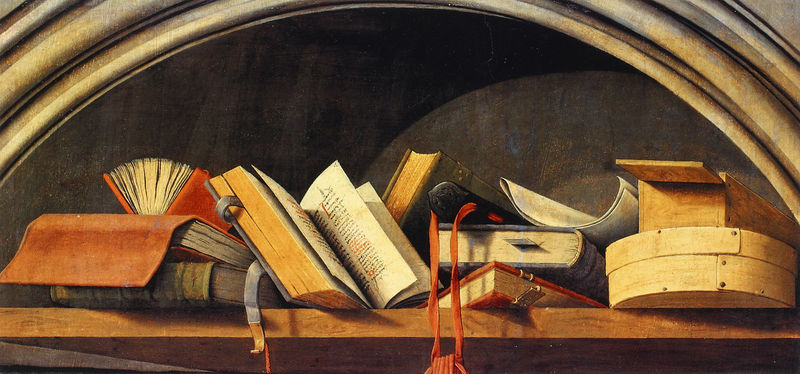
Titel: Bücher in einer Nische
Künstler: Meister der Verkündigung von Aix
Institution: Amsterdam, Rijksmuseum
Schlagwörter: blau, blätter, gemälde, gelb, grün, braun, grau, holz, orange, schwarz, tisch, rot, beige, alt, regal, band, stilleben, stillleben, schrift, bücher, ruhe, bogen, schachteln, lesen, wandgemälde, nagel, nägel, grun, lose, schnalle, gewölbe, buch, brett, seite, kiste, schachtel, blsu, einband, kasten, bücherregal, ledereinband, lesezeichen, seiten, leder, fäden, art deco, schließe, schnallen, unordnung, bändchen, trompe, span, augentäuschung, spanschachtel, leseband, wandbilk, schließer, kapitalband, ge